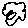
Label: cloud